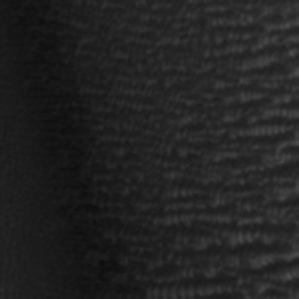
Label: frost